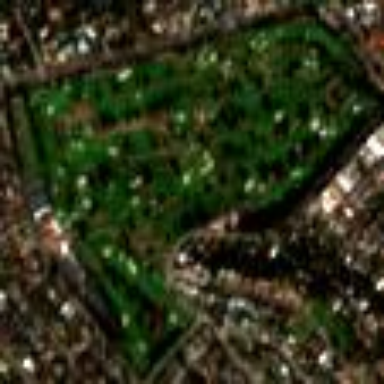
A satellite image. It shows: Golf course.